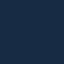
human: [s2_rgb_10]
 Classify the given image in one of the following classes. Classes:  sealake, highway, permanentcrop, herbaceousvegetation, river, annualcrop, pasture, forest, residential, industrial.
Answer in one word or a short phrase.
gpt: SeaLake